四年级 · 立体几何学
分别用 5 个大小相等的小正方体搭成三个不同的物体（如图）, 这三个物体图形从（）看形状完全相同。

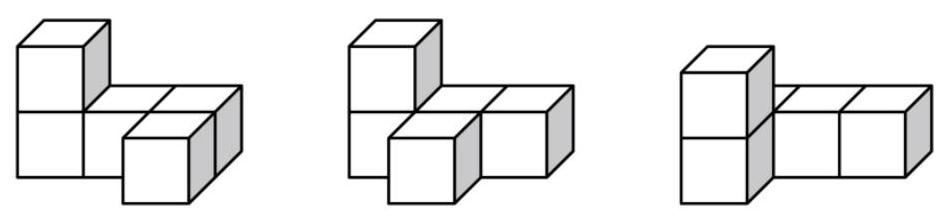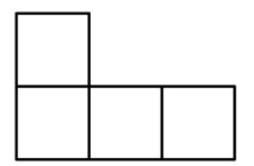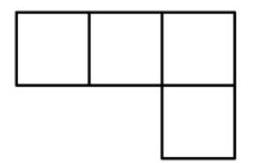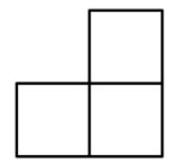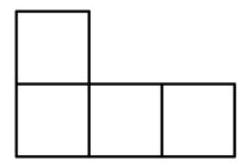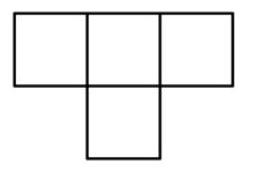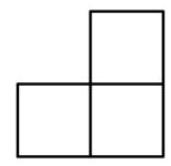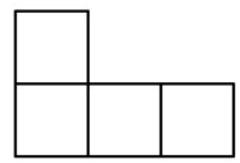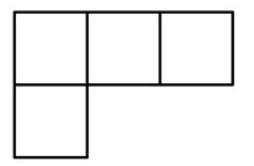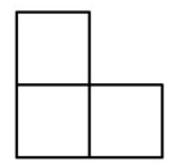
A. 前面
B. 上面
C. 右面
D. 不存在

答案: A
解析: 解A

【分析】观察第一个图形:

从前面看, 是 4 个正方形, 分两层 ，上边一层 1 个, 下边一层 3 个, 左边对齐;从上面看, 是 4 个正方形，分两层 ，上边一层 3 个，下边一层 1 个，右边对齐;从右面看, 是 3 个正方形, 分两层，上边一层 1 个, 下边一层 2 个, 右边对齐。观察第二个图形:

从前面看, 是 4 个正方形, 分两层 , 上边一层 1 个, 下边一层 3 个, 左边对齐;从上面看，是 4 个正方形，分两层 ，上边一层 3 个，下边一层 1 个，中间对齐;从右面看, 是 3 个正方形, 分两层 , 上边一层 1 个, 下边一层 2 个, 右边对齐。

观察第三个图形:

从前面看, 是 4 个正方形, 分两层 , 上边一层 1 个, 下边一层 3 个, 左边对齐;从上面看, 是 4 个正方形, 分两层 , 上边一层 3 个, 下边一层 1 个, 右边对齐;从右面看, 是 3 个正方形, 分两层 , 上边一层 1 个, 下边一层 2 个, 左边对齐。

【详解】第一个图形的三视图如图所示:

前面

上面

右面

第二个图形的三视图如图所示:

前面

上面

右面

第三个图形的三视图如图所示:

前面

上面

右面

故答案为: $\mathrm{A}$

【点睛】本题考查了从不同方向观察物体和几何图形, 培养了学生的观察能力。